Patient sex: F
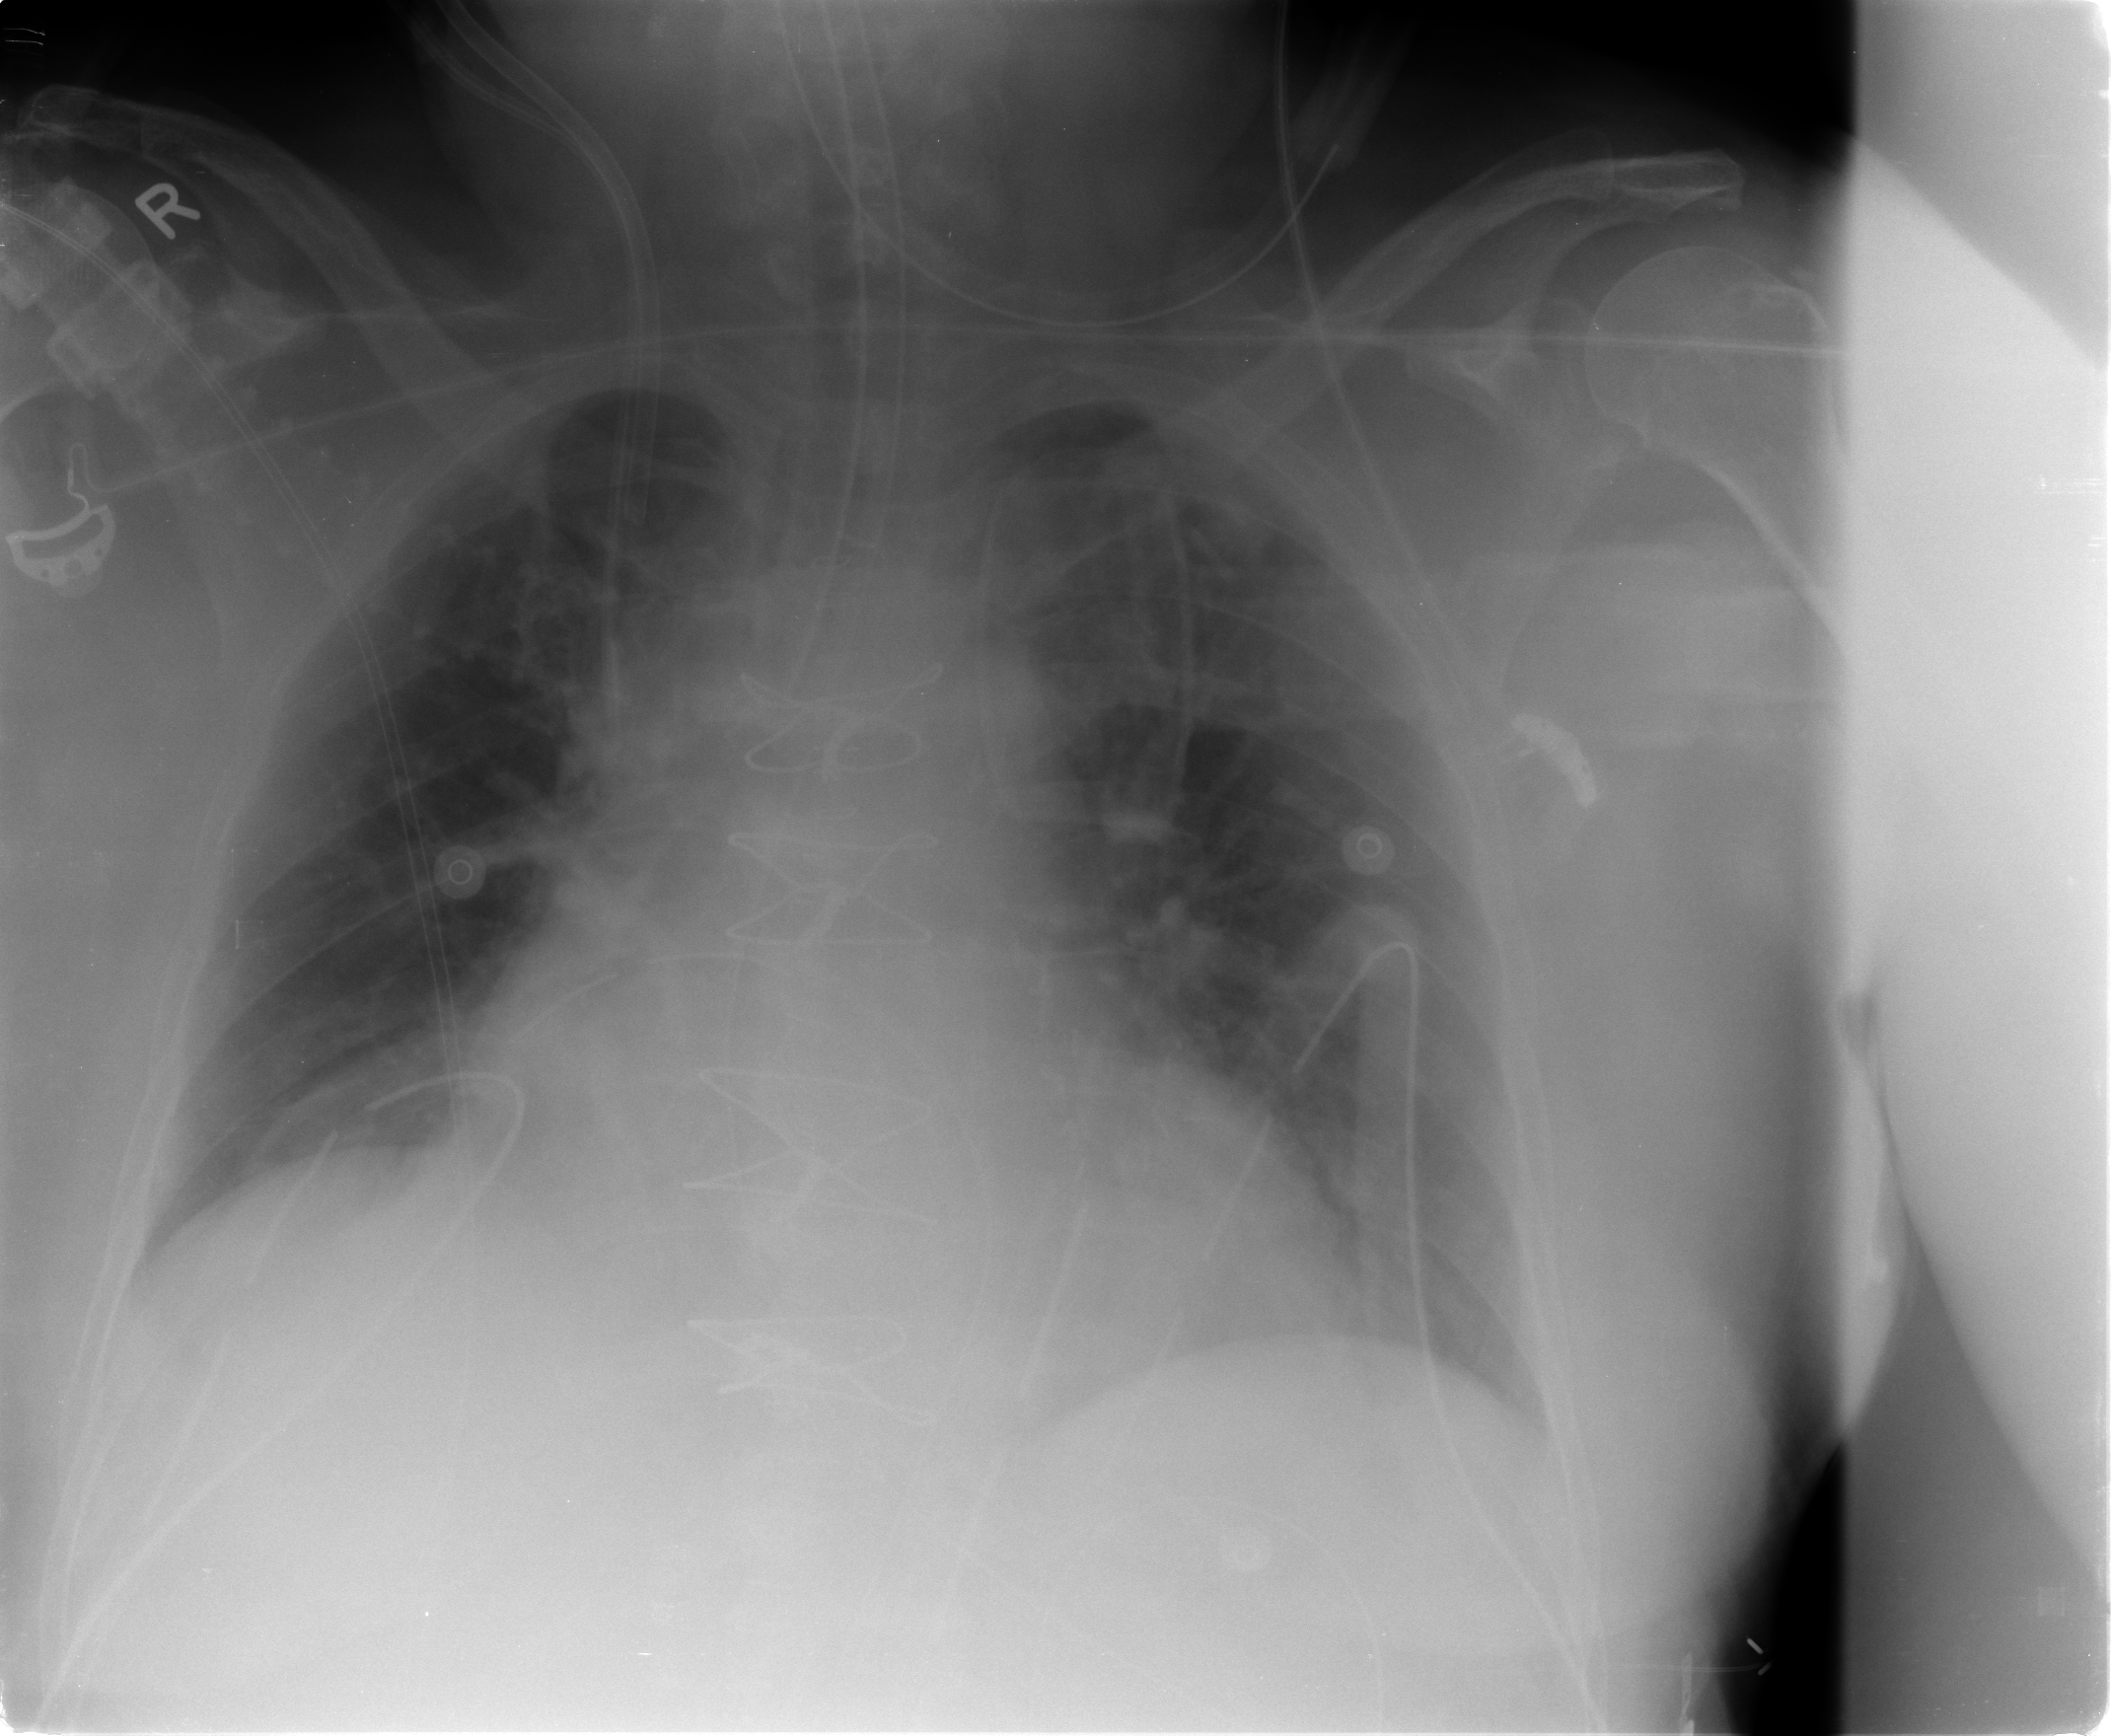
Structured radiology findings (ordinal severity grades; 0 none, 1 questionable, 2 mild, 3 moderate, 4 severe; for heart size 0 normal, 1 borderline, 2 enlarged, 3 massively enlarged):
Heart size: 1
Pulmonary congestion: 1
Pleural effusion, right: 0
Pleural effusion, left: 0
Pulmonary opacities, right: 0
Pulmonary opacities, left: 0
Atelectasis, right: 2
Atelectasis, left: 2